Field crop: maize
Growth stage: 2
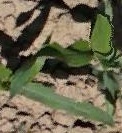
Species: maize